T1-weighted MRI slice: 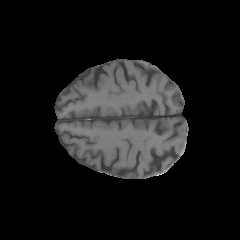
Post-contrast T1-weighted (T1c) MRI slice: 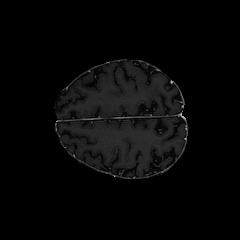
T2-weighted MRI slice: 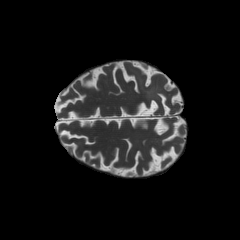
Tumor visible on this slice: yes